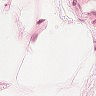
Metastatic tissue present: no